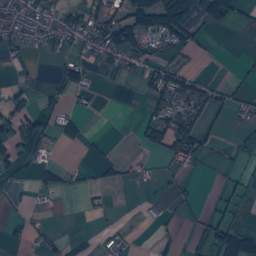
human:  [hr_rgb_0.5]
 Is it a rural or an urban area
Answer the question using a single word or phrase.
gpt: urban

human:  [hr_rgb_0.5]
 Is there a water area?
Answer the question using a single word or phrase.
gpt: yes

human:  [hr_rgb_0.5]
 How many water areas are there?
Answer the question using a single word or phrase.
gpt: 23

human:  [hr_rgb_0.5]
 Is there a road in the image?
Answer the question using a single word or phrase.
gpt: yes

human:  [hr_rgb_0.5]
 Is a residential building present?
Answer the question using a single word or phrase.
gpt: yes

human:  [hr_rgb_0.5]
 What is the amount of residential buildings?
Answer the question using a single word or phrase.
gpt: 985

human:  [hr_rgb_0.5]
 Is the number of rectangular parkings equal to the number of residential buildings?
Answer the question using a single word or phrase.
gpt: no

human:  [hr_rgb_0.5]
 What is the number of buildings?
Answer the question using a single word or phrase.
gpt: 1018

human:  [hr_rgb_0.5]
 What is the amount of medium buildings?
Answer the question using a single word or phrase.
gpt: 20

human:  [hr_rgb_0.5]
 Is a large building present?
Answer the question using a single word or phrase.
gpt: yes

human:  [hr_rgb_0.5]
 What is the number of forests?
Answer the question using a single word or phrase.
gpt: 109

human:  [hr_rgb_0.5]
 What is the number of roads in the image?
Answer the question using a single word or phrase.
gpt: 233

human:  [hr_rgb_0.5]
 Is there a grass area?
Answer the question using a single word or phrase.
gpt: yes

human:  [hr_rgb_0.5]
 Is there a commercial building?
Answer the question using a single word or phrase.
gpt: yes

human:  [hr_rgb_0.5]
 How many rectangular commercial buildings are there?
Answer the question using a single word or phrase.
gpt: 12

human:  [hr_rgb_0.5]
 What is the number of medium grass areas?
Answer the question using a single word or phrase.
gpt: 53

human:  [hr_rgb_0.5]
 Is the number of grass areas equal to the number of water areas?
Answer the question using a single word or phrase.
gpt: no

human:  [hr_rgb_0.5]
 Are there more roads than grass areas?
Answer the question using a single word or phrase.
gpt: yes

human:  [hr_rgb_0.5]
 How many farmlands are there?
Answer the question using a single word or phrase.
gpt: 94

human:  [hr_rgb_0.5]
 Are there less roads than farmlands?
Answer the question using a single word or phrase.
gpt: no

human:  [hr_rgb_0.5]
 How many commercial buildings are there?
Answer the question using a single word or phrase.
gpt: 27

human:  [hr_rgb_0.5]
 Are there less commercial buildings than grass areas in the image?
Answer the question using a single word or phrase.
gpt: yes

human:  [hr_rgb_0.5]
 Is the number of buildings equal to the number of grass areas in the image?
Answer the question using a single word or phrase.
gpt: no

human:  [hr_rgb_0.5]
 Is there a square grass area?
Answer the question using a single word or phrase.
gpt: yes

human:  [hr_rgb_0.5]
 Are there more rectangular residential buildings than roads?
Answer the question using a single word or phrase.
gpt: yes

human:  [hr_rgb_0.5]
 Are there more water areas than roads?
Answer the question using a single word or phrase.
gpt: no

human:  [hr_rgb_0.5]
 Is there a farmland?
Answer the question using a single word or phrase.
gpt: yes

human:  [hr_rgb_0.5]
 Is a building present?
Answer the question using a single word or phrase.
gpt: yes

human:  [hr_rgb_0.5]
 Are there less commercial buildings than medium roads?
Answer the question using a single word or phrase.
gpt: no

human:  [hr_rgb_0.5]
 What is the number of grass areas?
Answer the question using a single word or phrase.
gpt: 212

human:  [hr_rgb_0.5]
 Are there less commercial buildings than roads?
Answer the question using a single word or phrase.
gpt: yes

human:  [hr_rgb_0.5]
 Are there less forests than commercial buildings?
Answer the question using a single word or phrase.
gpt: no

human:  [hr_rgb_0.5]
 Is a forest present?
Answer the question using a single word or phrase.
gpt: yes

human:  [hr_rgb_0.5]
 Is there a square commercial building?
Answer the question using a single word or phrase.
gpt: no

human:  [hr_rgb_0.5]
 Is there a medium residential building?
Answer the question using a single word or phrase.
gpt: yes

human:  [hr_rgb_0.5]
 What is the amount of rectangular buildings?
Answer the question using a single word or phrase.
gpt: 521

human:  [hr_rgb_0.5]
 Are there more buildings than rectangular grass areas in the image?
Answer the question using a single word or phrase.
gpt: yes

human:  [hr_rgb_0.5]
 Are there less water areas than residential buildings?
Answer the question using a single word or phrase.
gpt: yes

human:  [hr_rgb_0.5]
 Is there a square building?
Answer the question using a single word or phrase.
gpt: no

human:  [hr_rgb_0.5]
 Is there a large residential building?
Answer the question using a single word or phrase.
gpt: yes

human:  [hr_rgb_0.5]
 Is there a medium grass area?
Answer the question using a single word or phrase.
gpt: yes

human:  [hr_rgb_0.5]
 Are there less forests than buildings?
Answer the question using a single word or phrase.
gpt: yes

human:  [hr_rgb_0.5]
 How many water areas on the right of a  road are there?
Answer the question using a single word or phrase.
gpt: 23

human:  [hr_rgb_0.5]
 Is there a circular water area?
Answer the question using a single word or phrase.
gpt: yes

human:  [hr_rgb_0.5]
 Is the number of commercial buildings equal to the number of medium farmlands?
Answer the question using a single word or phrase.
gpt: no

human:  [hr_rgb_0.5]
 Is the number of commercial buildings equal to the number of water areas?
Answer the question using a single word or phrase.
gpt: no

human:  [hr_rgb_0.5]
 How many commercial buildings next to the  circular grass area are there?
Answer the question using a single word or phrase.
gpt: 3

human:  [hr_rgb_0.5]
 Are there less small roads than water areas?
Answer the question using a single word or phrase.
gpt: no

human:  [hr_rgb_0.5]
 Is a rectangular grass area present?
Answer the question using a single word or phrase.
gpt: yes

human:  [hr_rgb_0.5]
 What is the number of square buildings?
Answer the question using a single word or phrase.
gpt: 0

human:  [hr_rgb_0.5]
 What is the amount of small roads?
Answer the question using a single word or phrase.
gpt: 233

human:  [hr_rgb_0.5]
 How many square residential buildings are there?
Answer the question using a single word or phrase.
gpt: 0

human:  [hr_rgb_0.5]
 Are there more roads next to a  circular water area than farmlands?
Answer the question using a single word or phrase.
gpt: no

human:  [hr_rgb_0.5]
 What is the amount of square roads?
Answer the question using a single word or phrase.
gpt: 0

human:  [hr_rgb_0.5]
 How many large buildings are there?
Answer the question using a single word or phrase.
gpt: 1

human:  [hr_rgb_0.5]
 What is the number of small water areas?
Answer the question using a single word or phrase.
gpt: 20

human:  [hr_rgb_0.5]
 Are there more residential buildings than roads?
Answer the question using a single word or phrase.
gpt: yes

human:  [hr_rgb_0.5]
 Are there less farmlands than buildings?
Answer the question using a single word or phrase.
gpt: yes

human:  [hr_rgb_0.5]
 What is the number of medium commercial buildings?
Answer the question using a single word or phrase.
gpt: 3

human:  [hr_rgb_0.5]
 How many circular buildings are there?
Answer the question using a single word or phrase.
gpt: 0

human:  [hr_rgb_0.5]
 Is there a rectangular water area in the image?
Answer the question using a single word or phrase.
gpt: yes

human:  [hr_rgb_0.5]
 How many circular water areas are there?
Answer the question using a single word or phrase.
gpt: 2

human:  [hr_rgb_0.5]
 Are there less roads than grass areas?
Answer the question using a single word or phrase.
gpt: no

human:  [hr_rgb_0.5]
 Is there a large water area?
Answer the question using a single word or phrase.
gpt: no